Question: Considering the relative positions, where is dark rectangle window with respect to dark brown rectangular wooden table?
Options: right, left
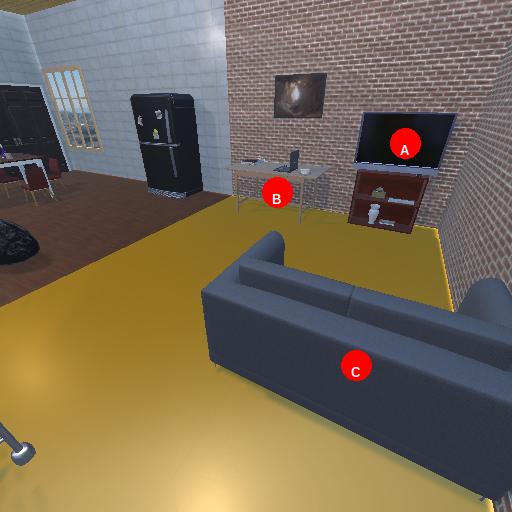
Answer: right